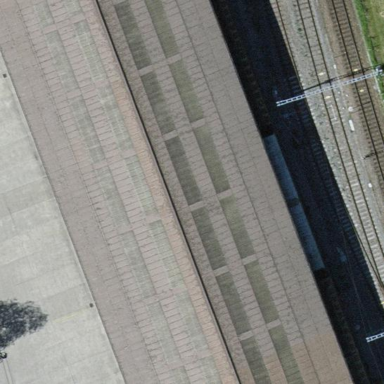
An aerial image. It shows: View of roof of building.